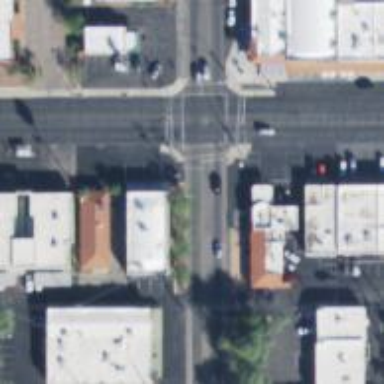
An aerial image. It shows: Marked crossing on the road.